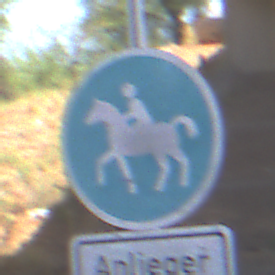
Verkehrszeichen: Reitweg
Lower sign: PersonengruppenFrei1
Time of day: Midday
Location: Roofed (Underpass)
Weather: Clear
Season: NotSpecified
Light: Natural